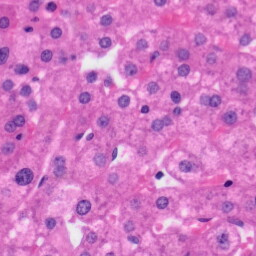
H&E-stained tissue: Liver